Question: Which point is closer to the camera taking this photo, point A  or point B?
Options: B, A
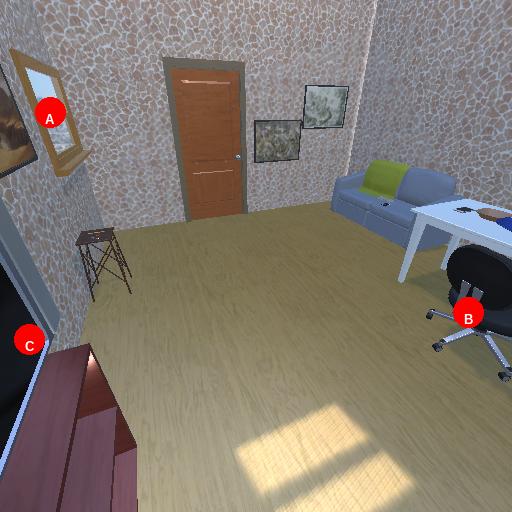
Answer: B